Interaction volume radius: 5 \u00c5
Interaction volume height: 15 \u00c5
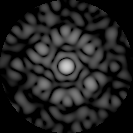
Disorder parameter: 0.73